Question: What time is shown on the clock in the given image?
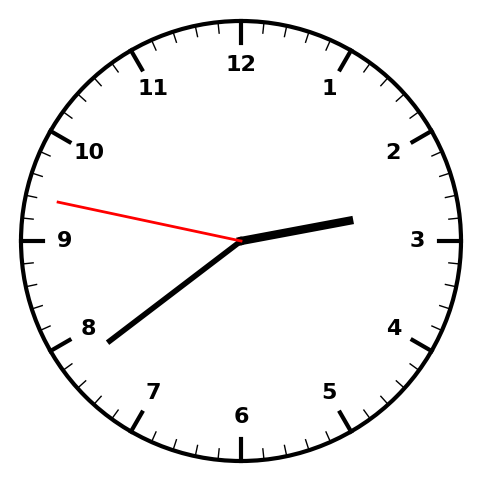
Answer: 02:38:47